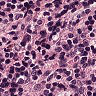
Metastatic tissue present: no